Interaction volume radius: 10 \u00c5
Interaction volume height: 35 \u00c5
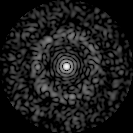
Disorder parameter: 0.8479